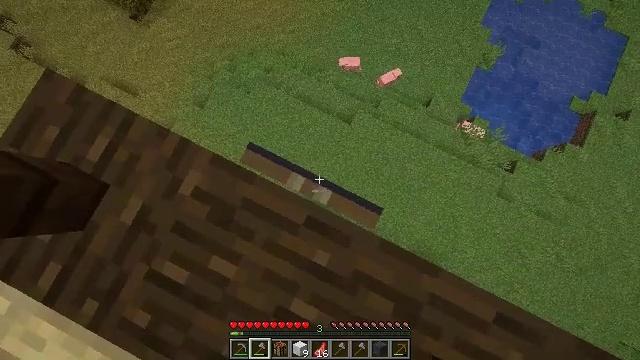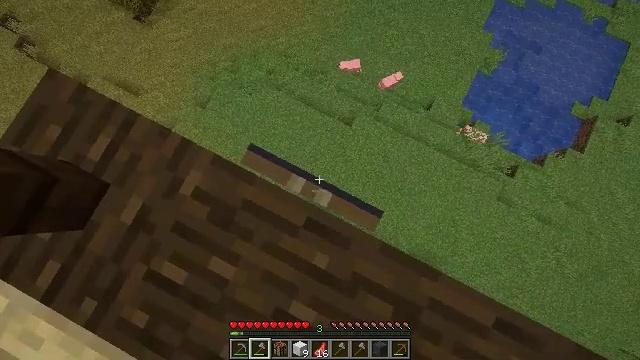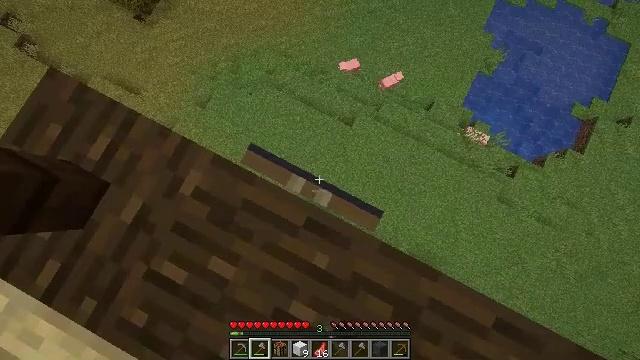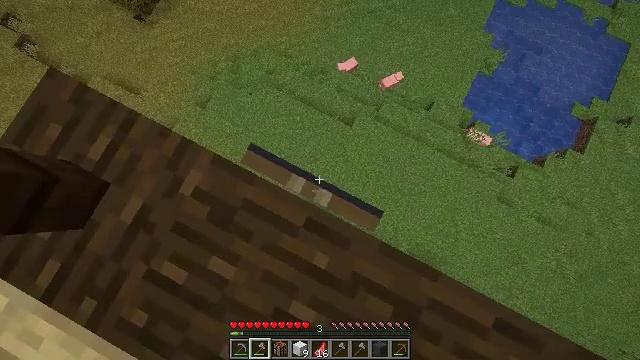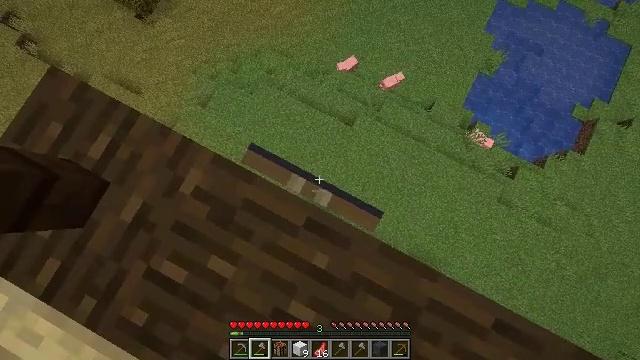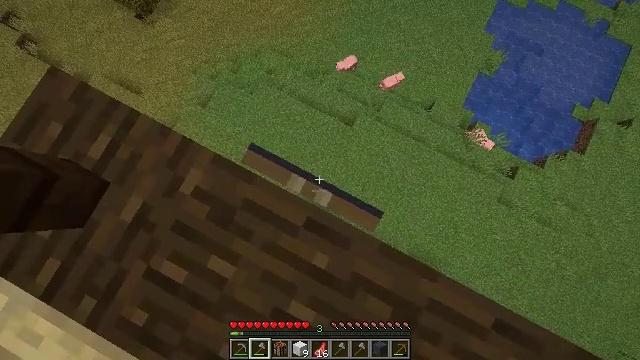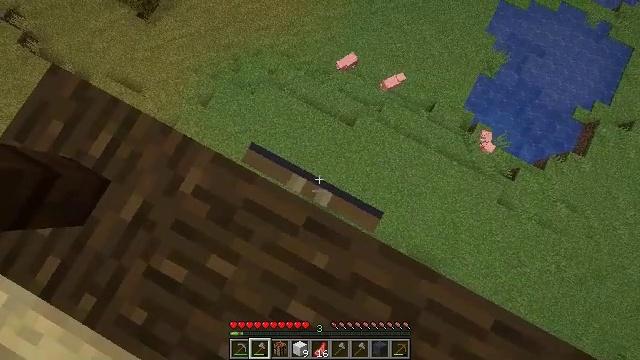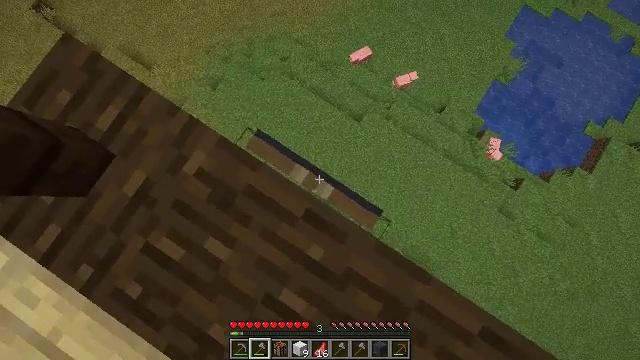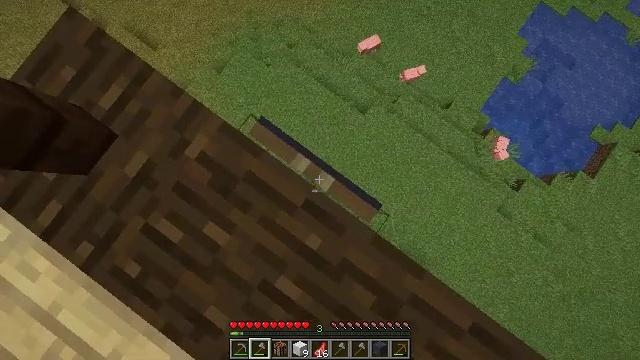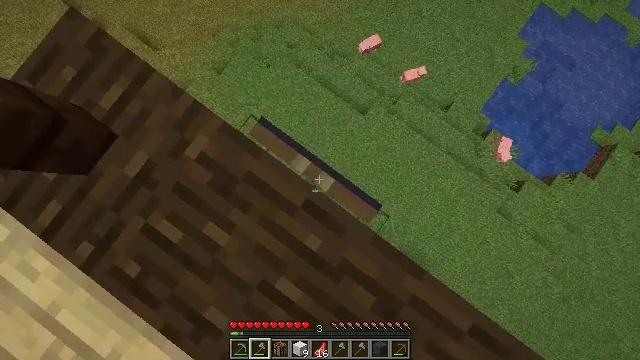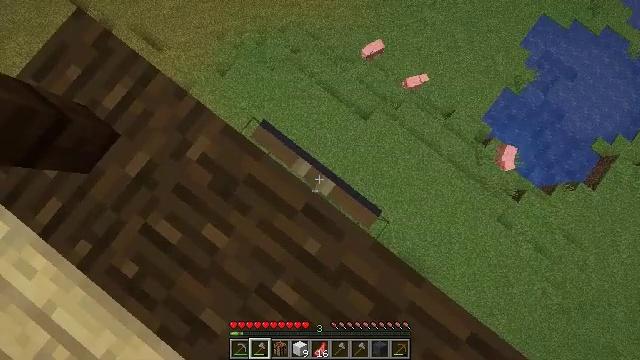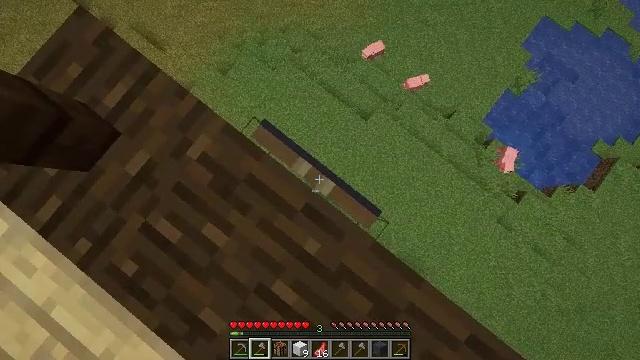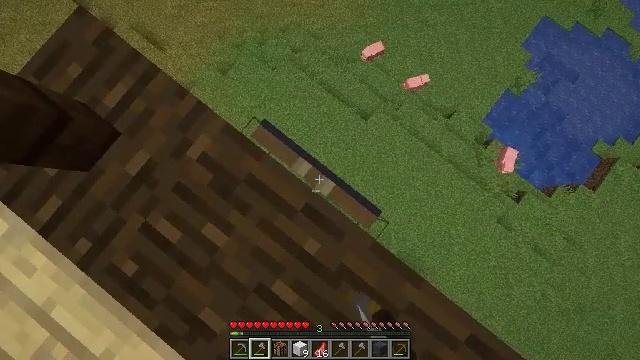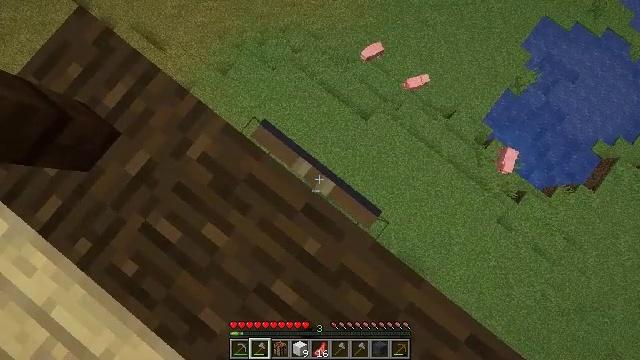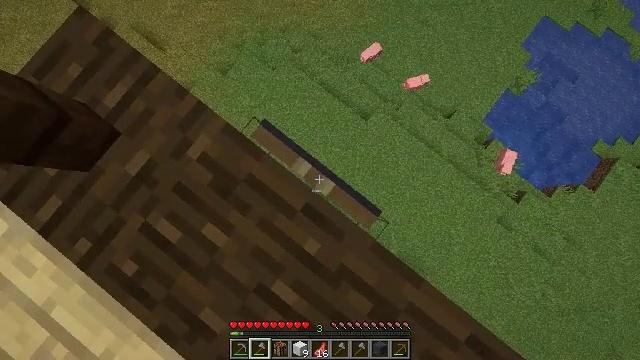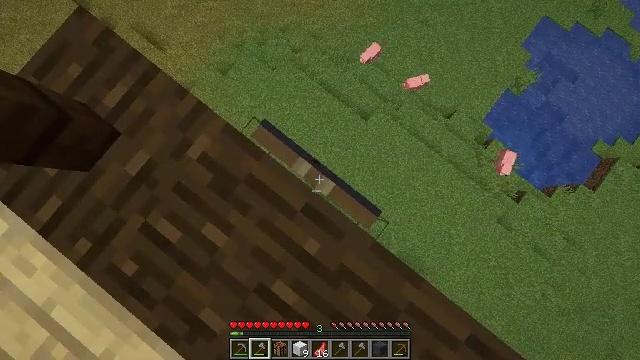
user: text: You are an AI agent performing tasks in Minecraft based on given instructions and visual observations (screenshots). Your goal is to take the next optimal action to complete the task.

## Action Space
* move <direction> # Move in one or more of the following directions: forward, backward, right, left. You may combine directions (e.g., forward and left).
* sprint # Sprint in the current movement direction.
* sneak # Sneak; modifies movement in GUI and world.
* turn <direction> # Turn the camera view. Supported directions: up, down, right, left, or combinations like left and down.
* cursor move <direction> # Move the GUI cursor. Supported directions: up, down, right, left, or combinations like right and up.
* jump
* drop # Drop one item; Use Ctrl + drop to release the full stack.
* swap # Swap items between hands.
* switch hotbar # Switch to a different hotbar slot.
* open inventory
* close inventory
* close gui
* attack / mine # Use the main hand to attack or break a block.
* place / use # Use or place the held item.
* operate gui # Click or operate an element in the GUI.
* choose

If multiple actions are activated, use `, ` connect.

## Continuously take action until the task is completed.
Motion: motion action
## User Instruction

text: Break the white wall banner.
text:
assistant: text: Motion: sneak, attack / mine
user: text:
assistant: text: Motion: sneak, attack / mine
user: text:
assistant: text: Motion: sneak, attack / mine
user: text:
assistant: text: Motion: sneak, attack / mine
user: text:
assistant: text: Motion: sneak, attack / mine
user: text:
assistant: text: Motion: sneak, attack / mine
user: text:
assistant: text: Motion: sneak, turn left and down, attack / mine
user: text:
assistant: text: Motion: sneak, turn left and down, attack / mine
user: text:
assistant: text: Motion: sneak, attack / mine
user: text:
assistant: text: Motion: sneak, turn left, attack / mine
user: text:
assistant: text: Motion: sneak, attack / mine
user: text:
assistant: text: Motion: sneak, attack / mine
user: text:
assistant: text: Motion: sneak, attack / mine
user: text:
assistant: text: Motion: sneak, attack / mine
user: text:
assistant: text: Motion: sneak, attack / mine
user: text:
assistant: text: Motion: sneak, turn left, attack / mine
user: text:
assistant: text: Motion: sneak, attack / mine
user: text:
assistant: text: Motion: sneak, attack / mine
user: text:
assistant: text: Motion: sneak, attack / mine
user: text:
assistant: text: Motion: sneak, attack / mine
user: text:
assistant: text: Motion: sneak, attack / mine
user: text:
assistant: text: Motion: sneak, attack / mine
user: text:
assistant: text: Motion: sneak, attack / mine
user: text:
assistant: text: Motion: sneak, attack / mine